Question: This is my first time building an Android app and I'm using Dreamweaver CC and PhoneGap Build. When you start building an app from scratch Dreamweaver adds in all the necessary jQuery files but doesn't include a cordova.js file. My first question is do I need to include it in my build? Second question is when I try to include the latest version of the cordova.js file I get 4 live view prompt boxes coming up with:
'''
gap:["PluginManager","startup","PluginManager703133838"]
gap:["Device","getDeviceInfo","Device703133839"]
gap:["NetworkStatus","getConnectionInfo","NetworkStatus703133840"]
gap:["App","show","App703133841"]
'''

Anyone know what they mean?
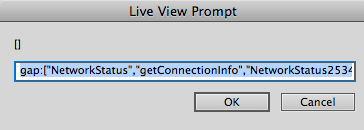
Answer: Actually 'cordova.js' is necessary when you build through PhoneGap and in that too, you do not need to add the 'cordova.js' manually it is auto-generated when you ran the PhoneGap create script.
If you are using phonegap build CLI utility (which I find is the easiest way), then you don't need to include the cordova.js or phonegap.js files manually in the www directory in the project as they are added by the phonegap build utility automatically.
You do need to add the following though in all html files:
'''
<script type="text/javascript" charset="utf-8" src="cordova.js"></script>
'''
As far as phonegap functionality is concerned, you might need to instal some plugins as described <URL>.
For example if you want to add the accelerometer functionality you would have to enter the following command while in the phonegap project directory:
'''
$ phonegap local plugin add https://git-wip-us.apache.org/repos/asf/cordova-plugin-device-motion.git
'''
You may also want to have a look <URL>.
<URL>